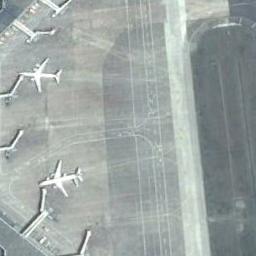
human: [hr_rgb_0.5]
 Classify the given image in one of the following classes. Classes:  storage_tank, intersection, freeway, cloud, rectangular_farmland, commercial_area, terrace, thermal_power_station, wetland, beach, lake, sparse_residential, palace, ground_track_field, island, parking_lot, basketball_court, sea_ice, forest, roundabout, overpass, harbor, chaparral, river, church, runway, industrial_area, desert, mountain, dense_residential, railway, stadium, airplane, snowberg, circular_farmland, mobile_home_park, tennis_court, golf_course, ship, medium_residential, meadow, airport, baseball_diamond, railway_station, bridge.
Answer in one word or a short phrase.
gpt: airplane